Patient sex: M
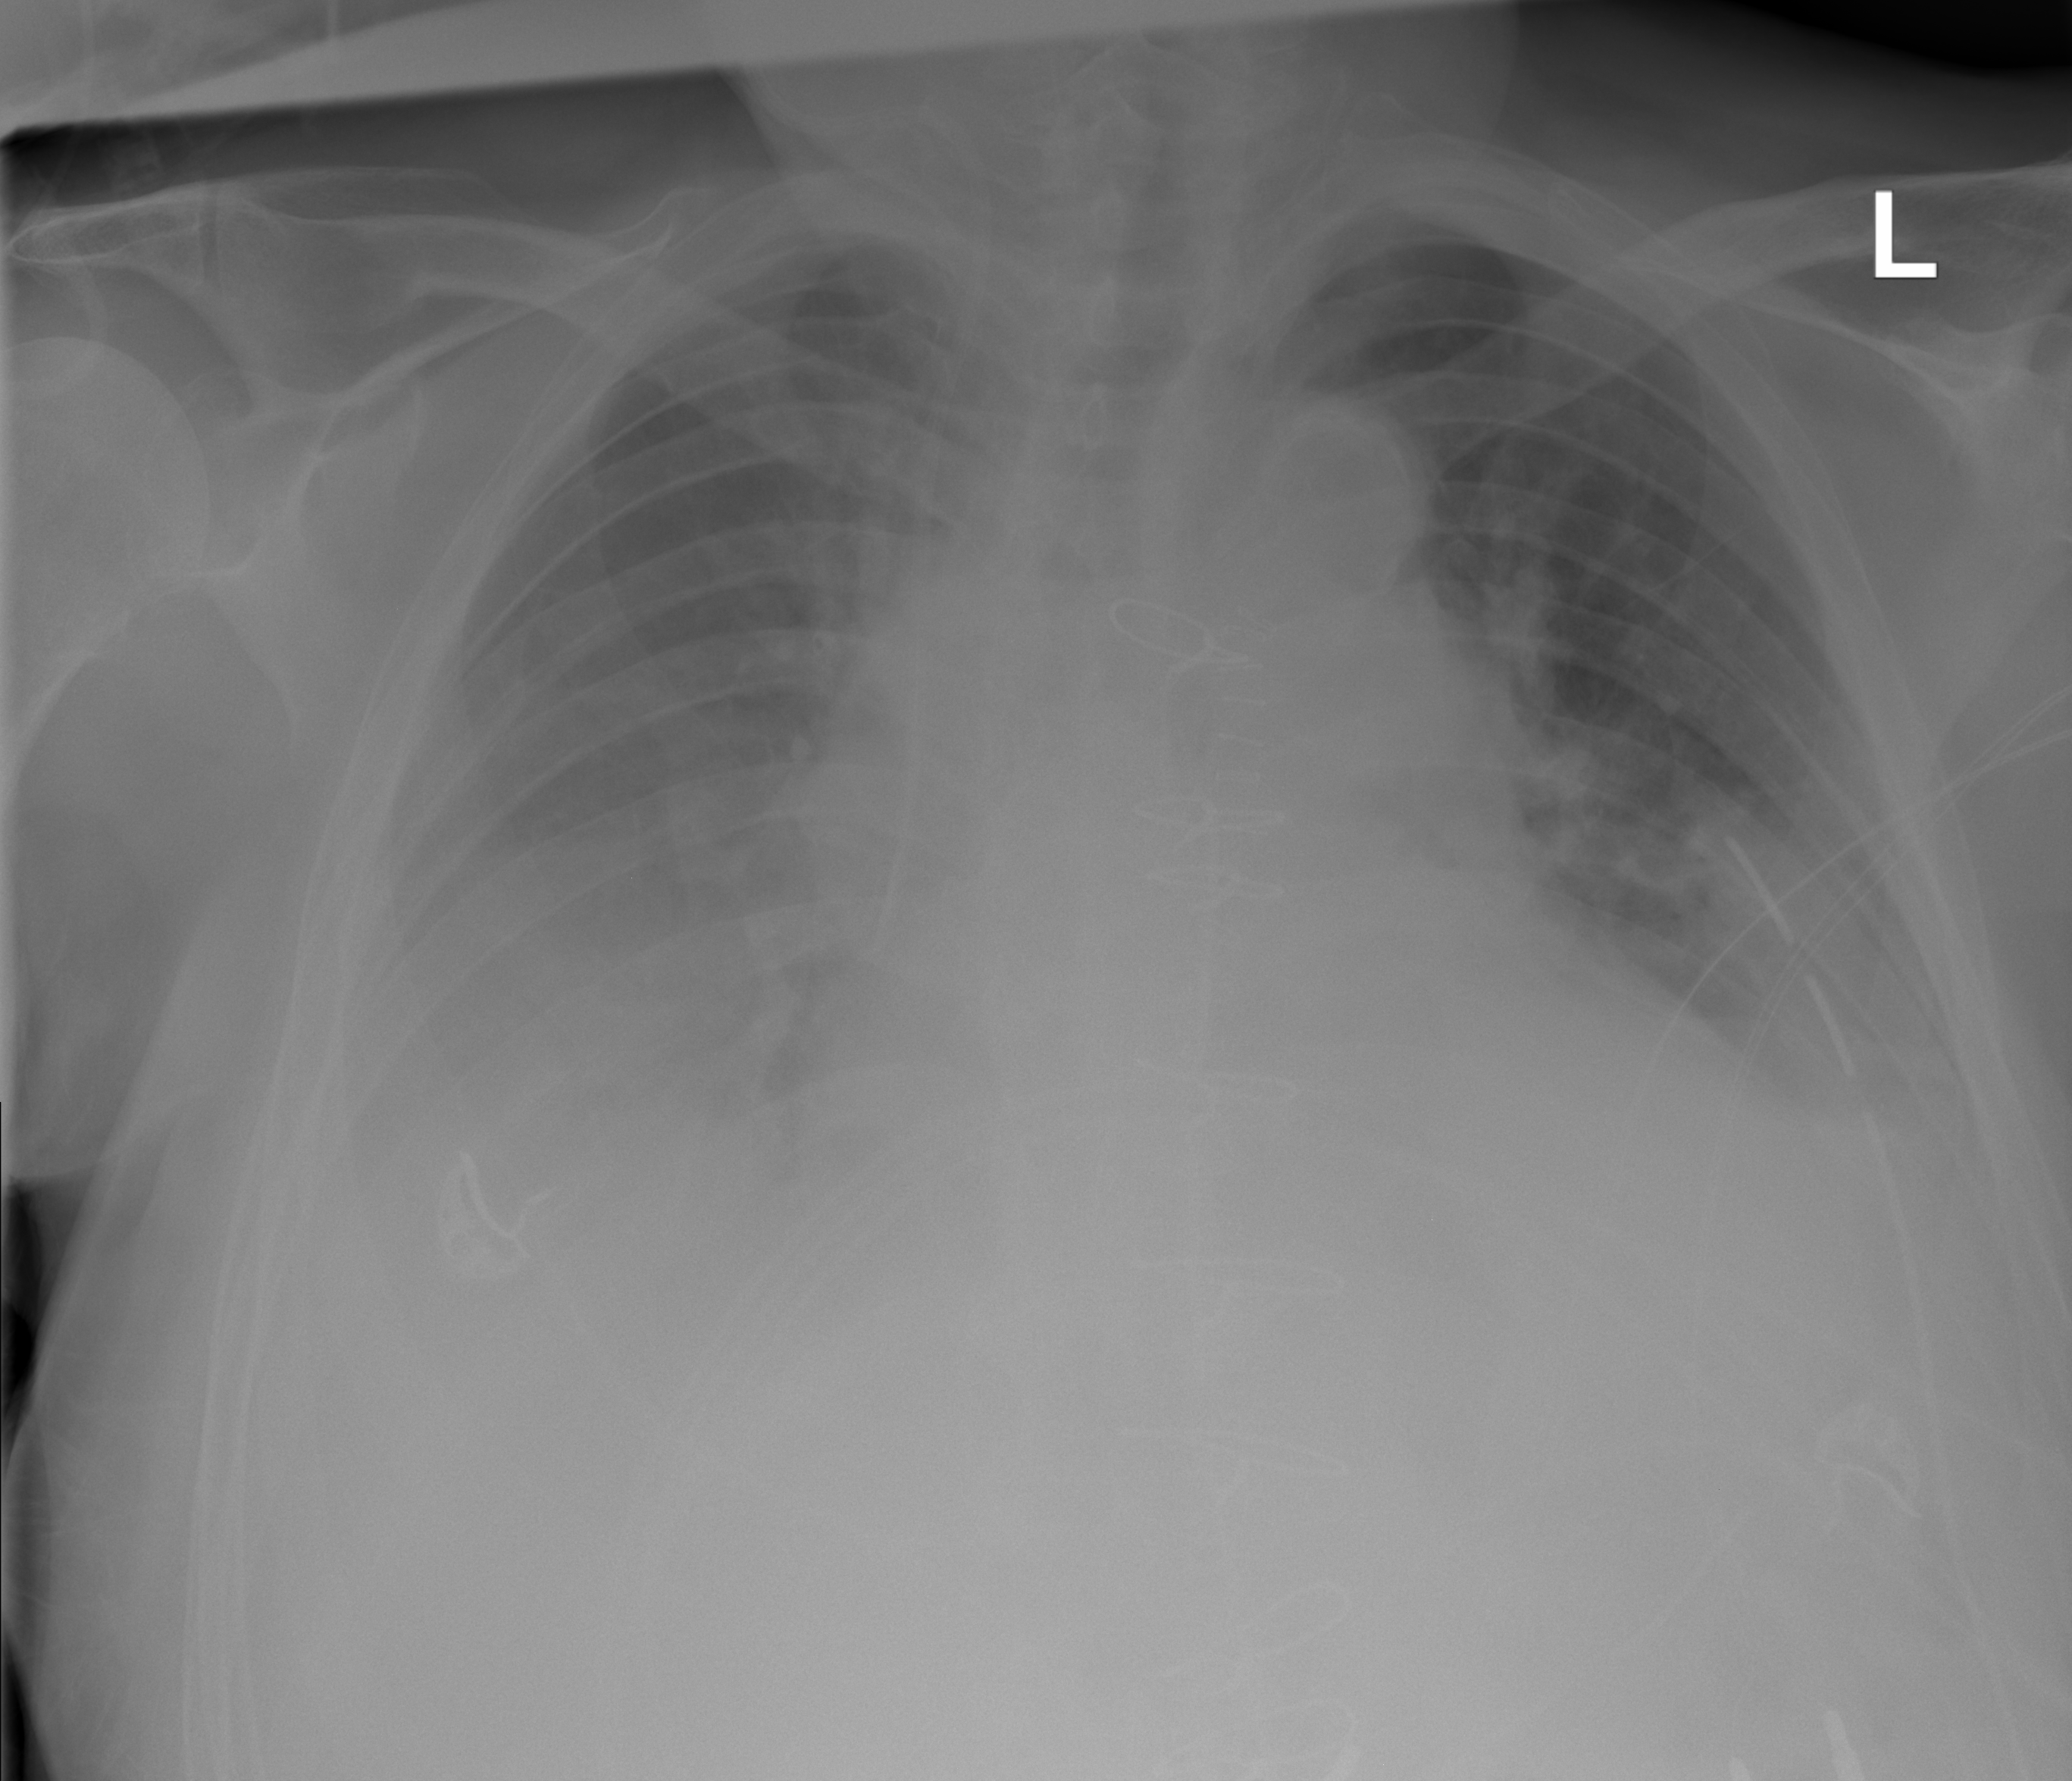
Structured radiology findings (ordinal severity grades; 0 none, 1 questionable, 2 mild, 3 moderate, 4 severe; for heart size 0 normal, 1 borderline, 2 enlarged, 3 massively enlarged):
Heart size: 2
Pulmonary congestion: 2
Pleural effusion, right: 2
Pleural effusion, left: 2
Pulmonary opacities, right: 0
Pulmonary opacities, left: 0
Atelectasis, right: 2
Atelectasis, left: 2